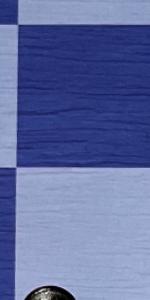
Label: Empty